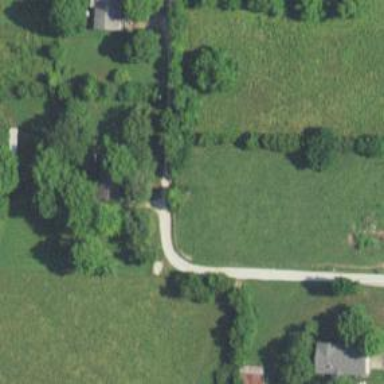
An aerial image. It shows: Residential road.